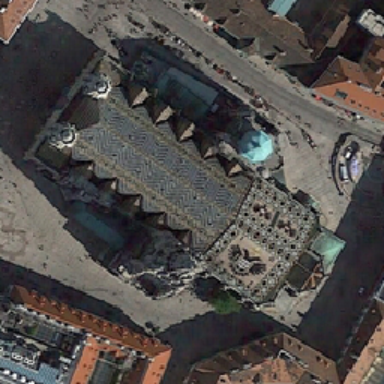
A very beautiful church .